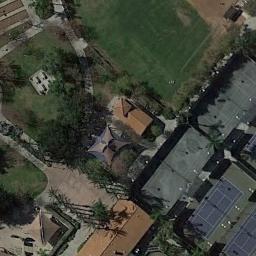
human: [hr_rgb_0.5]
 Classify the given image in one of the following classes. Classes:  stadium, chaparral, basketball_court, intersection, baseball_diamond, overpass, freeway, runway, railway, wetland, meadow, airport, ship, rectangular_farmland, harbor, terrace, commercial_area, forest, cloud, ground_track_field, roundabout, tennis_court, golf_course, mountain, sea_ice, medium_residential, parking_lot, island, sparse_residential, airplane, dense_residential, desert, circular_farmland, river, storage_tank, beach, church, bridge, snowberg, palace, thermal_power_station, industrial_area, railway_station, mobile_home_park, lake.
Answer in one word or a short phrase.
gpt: tennis_court